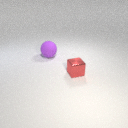
large purple rubber sphere behind small red metal cube